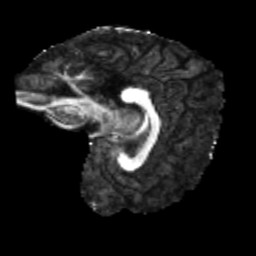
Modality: FA
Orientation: sagittal
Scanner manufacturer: siemens
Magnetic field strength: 3 T
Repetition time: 4 s
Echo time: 0.0594 s